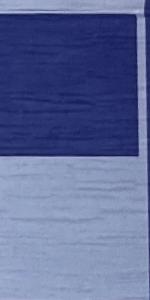
Label: Empty